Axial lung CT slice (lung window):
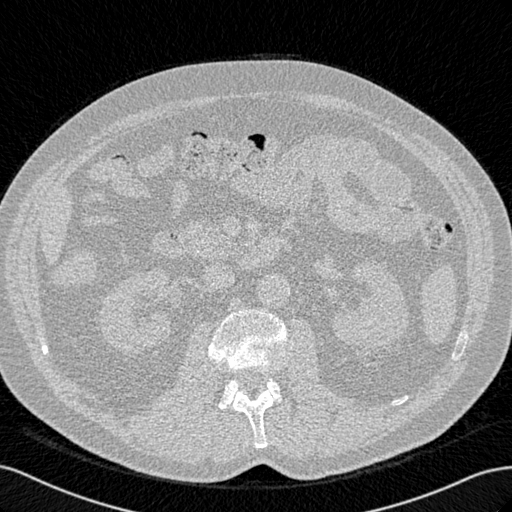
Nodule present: no